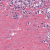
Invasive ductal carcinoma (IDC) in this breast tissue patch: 1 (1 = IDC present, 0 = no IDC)